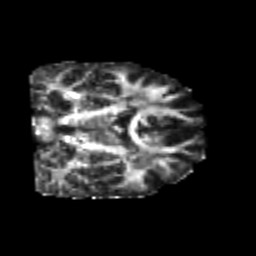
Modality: FA
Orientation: coronal
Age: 24
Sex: male
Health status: healthy
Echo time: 0.074 s